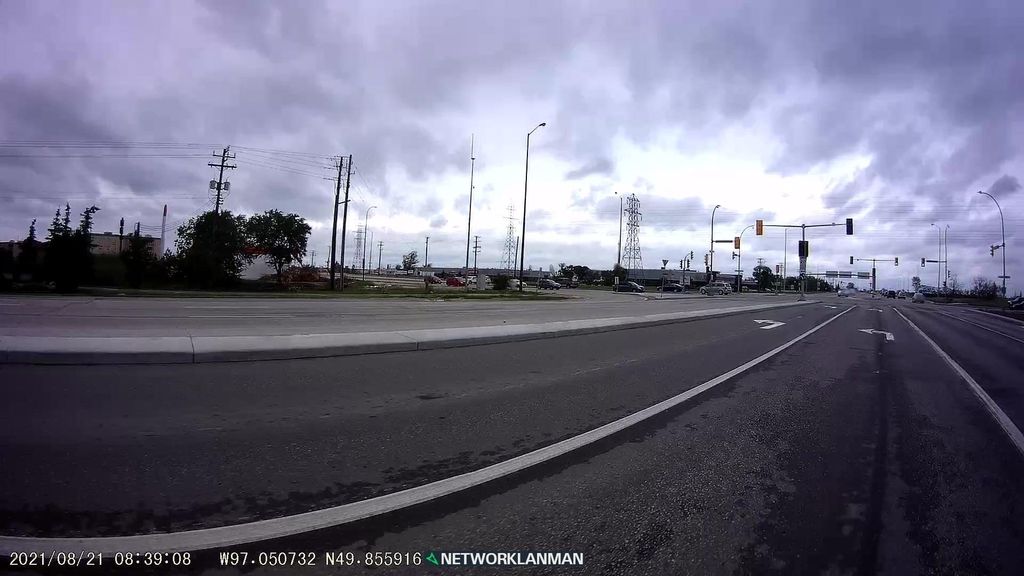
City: winnipeg